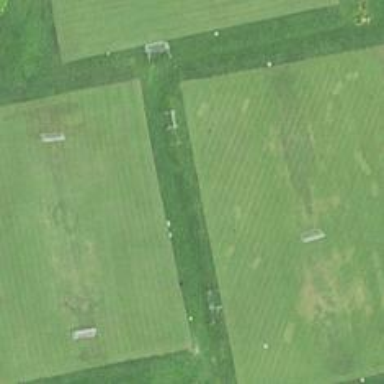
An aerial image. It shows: Soccer pitch for leisure land activities.